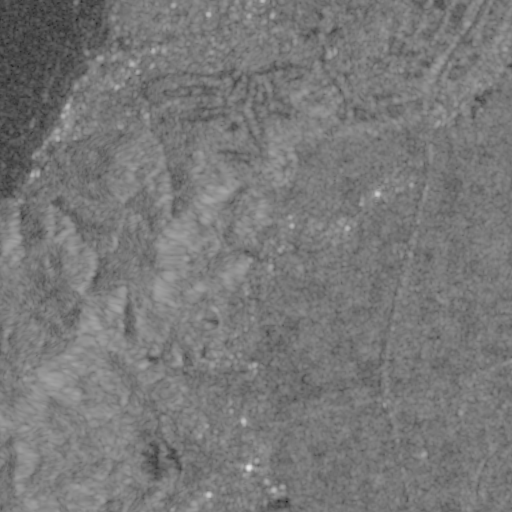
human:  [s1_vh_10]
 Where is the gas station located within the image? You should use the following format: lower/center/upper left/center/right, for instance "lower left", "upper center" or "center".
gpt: The gas station is located in the upper right of the image.
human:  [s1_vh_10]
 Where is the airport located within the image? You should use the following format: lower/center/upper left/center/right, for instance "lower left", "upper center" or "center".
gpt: There is no airport in the image.

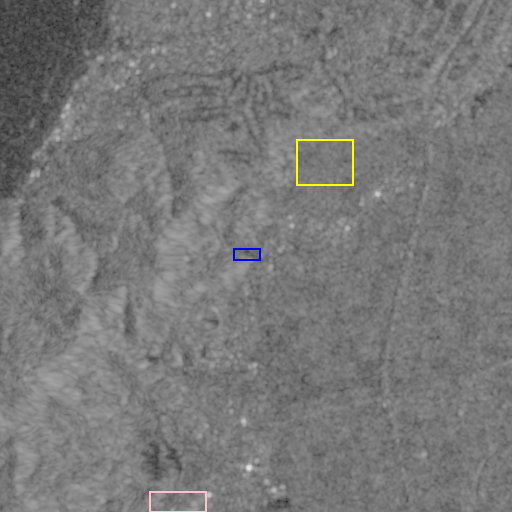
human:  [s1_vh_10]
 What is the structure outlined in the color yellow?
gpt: The structure outlined in yellow is a crop field.
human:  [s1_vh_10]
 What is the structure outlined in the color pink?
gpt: The structure outlined in pink is a park.
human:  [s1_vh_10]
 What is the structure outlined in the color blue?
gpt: The structure outlined in blue is a parking lot.
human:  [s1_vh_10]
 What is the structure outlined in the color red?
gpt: There is no red outline.